Interaction volume radius: 10 \u00c5
Interaction volume height: 10 \u00c5
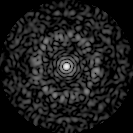
Disorder parameter: 0.8357